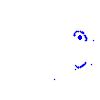
Particle: kaon